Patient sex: M
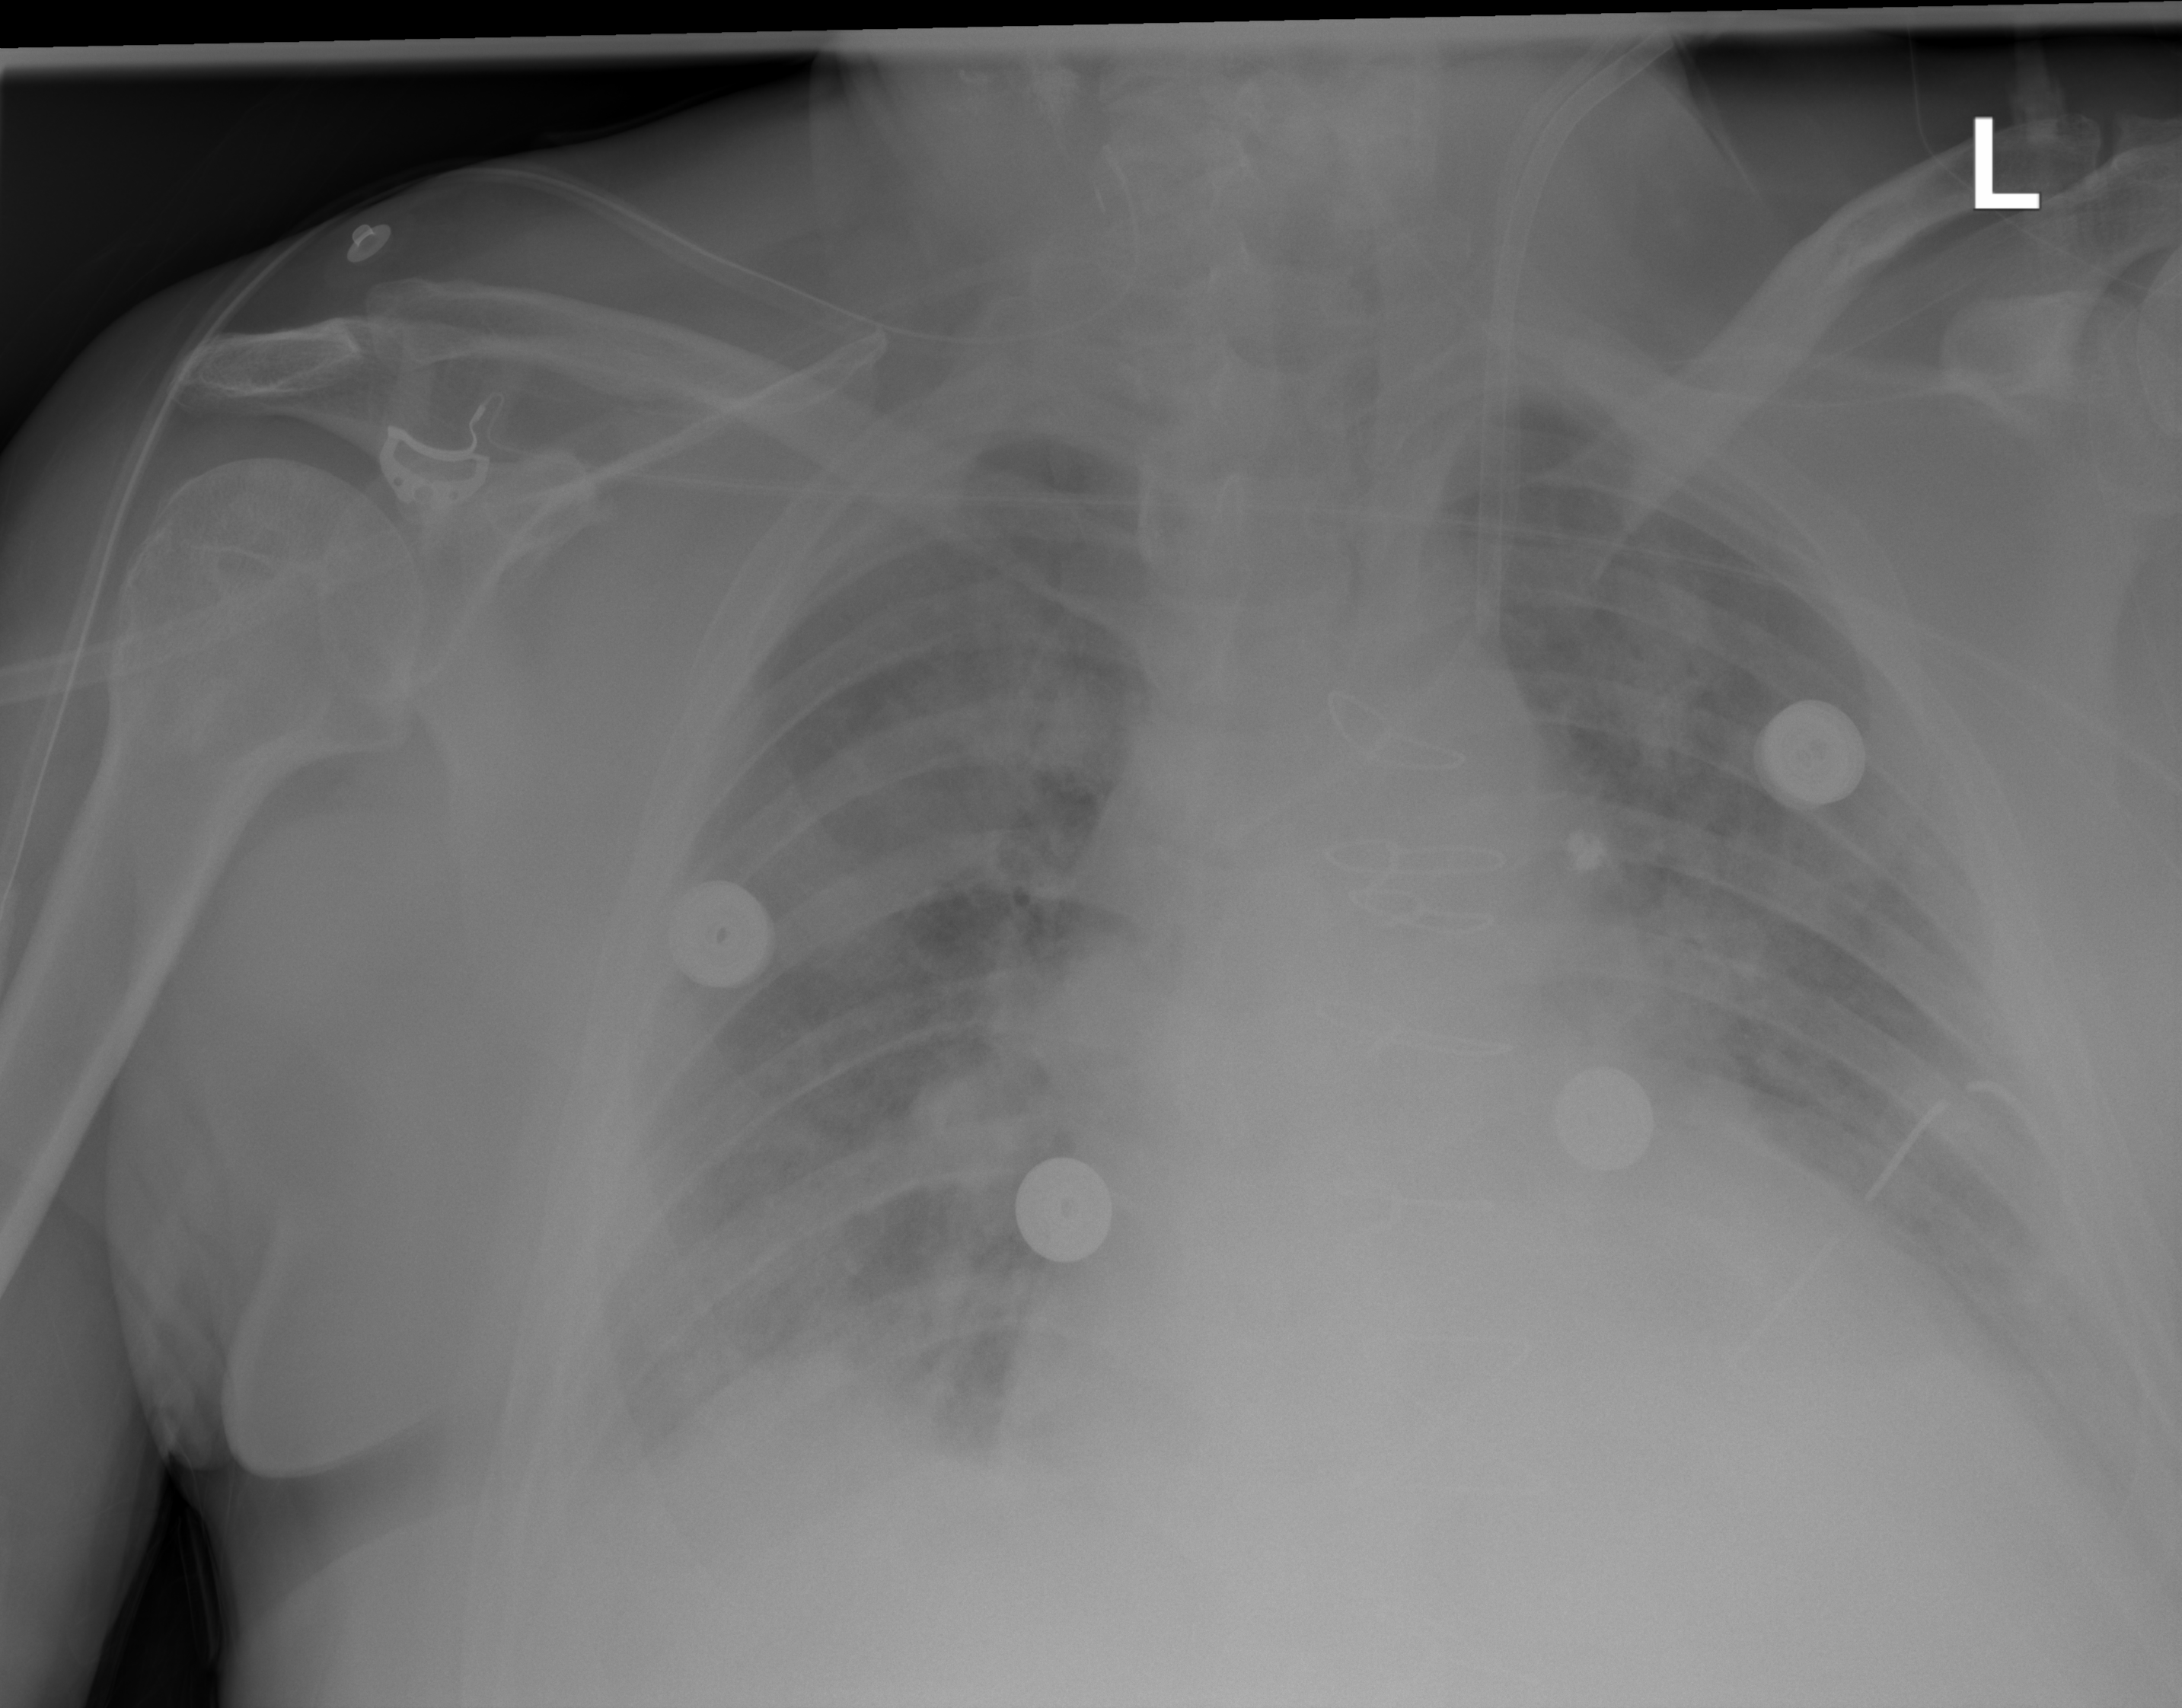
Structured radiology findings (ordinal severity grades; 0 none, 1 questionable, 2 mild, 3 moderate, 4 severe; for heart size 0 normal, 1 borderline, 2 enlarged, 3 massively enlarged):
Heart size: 2
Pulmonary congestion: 2
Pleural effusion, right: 2
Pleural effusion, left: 2
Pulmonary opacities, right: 2
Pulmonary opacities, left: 2
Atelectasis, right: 3
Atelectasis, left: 3